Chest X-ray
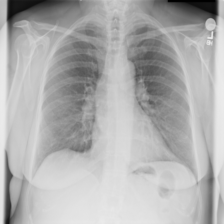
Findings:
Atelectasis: negative
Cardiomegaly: negative
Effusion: negative
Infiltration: negative
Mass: negative
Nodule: negative
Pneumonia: negative
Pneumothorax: negative
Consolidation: negative
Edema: negative
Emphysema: negative
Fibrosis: negative
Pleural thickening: negative
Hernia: negative